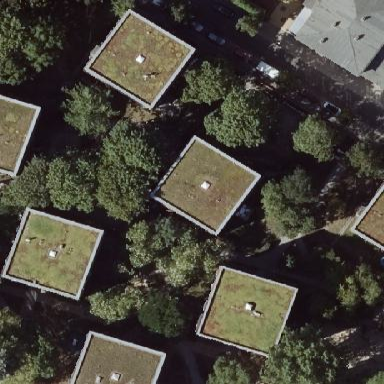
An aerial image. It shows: Apartment building with flat roof.